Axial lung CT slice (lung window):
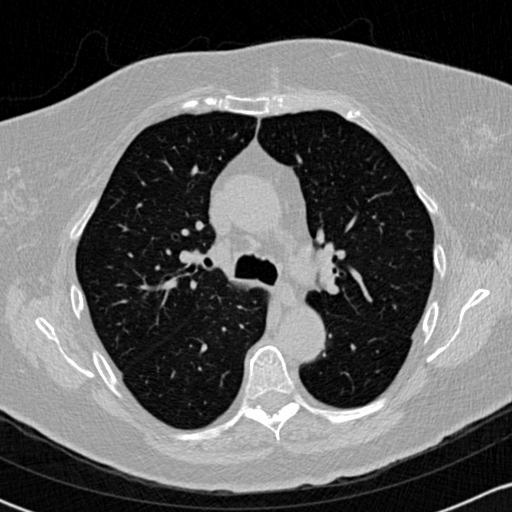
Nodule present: no